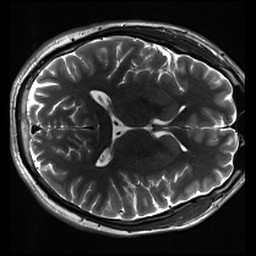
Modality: inplaneT2
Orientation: axial